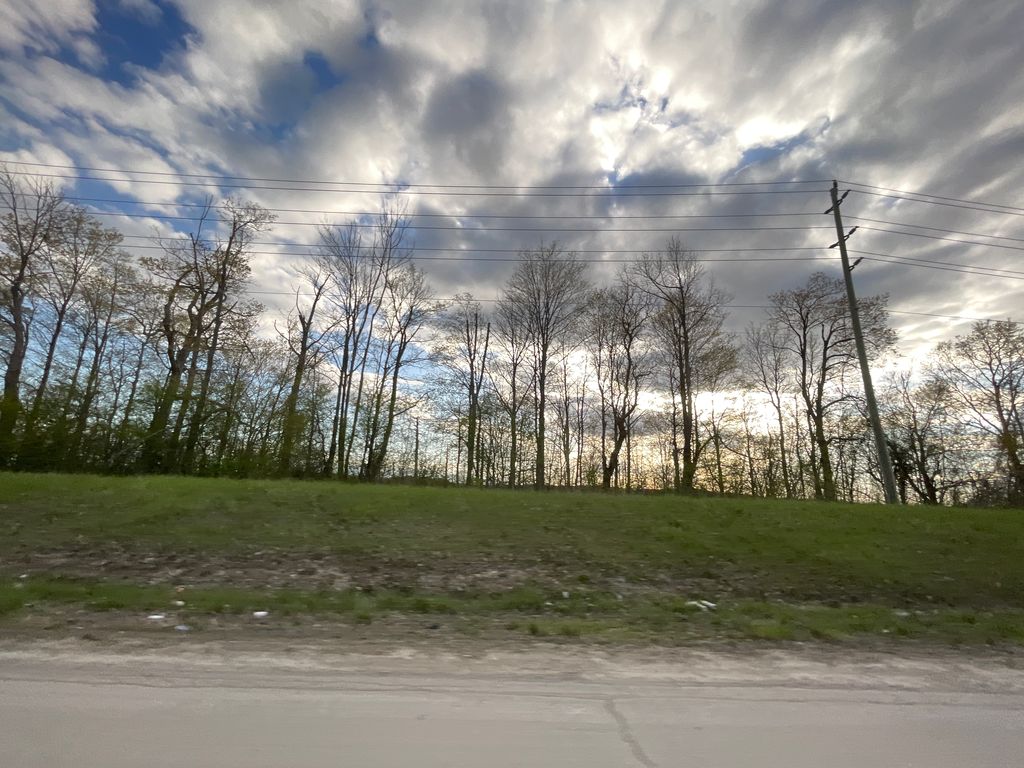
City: kitchener-waterloo